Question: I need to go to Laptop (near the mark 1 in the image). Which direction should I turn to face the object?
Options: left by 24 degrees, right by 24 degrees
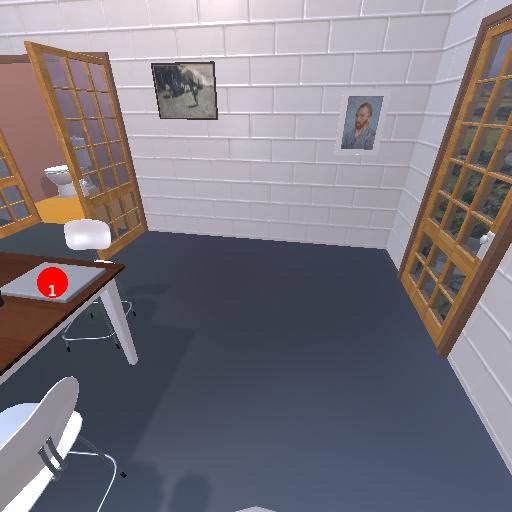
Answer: left by 24 degrees